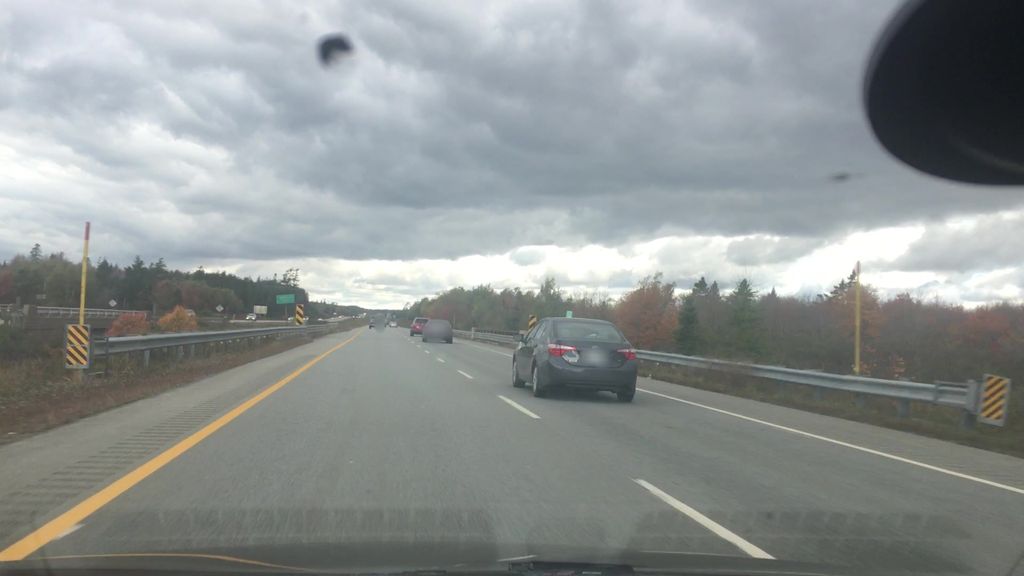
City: halifax